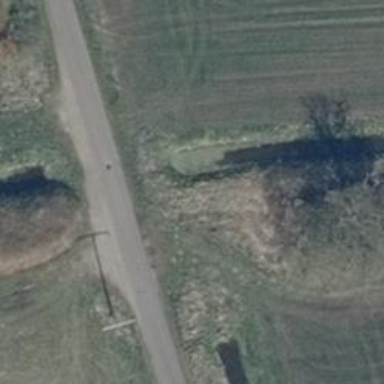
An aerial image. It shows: Culvert tunnel.